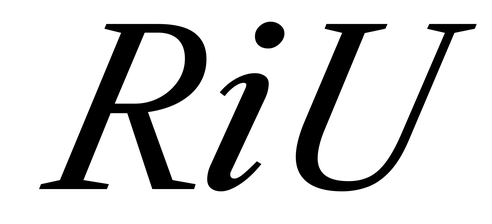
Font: LibreCaslonText-Italic_Italic